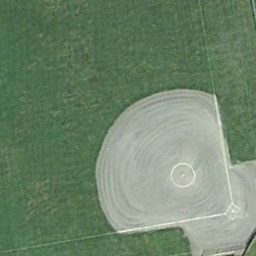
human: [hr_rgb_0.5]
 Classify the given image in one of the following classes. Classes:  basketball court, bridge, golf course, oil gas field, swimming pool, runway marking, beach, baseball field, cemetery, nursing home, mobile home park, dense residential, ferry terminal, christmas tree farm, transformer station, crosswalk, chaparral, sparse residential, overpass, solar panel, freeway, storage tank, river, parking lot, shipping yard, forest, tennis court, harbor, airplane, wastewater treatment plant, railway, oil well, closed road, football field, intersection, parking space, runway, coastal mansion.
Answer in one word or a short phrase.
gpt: baseball field